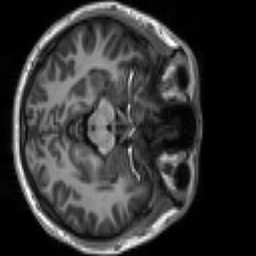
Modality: T1w
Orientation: axial
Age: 19
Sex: male
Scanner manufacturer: siemens
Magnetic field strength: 3 T
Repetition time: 2.3 s
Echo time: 0.00267 s